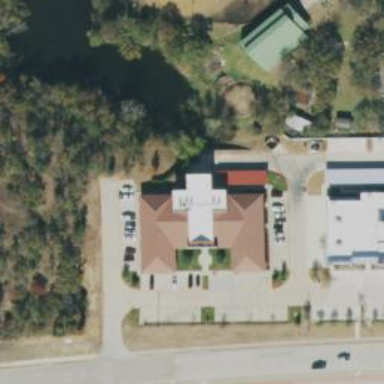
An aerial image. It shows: Healthcare clinic is depicted in the image.